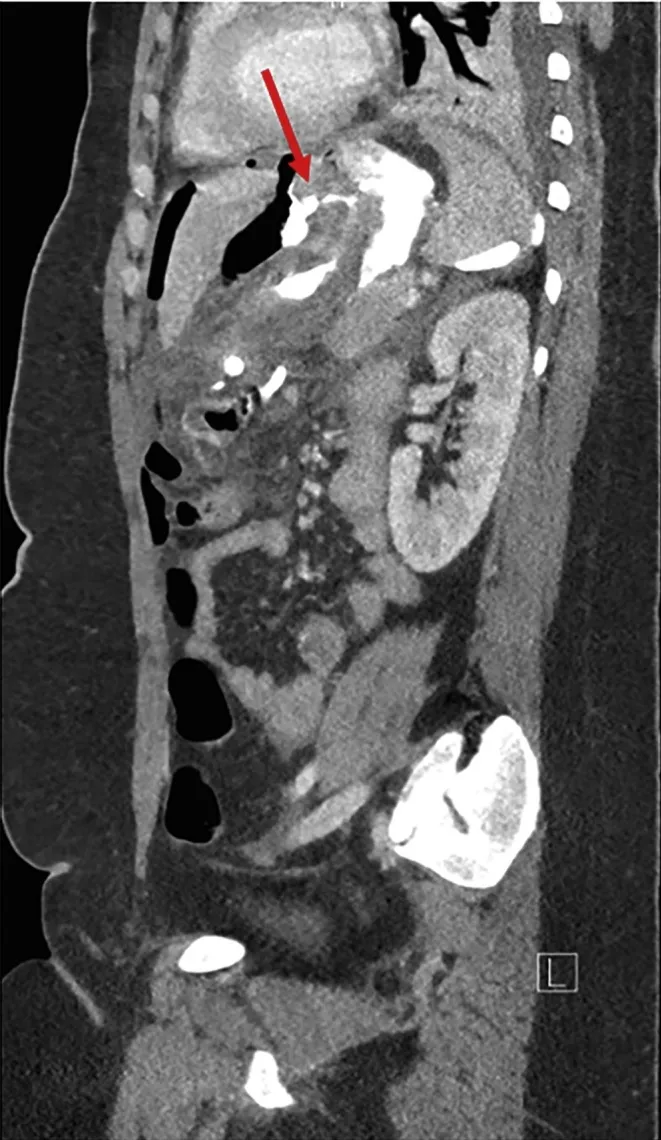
One day after laparoscopic gastric banding conversion to sleeve gastrectomy: sagittal plane of CT scan with obvious anterior cardial leak (red arrow).
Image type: radiology (ct)